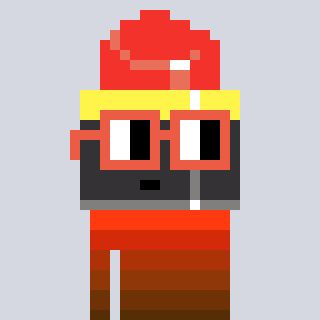
a pixel art character with square orange glasses, a lipstick-shaped head and a foggrey-colored body on a cool background